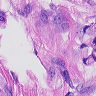
Metastatic tissue present: yes